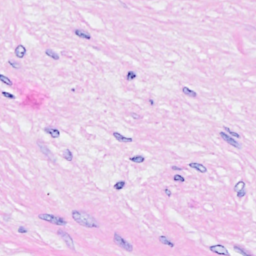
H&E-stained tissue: Breast